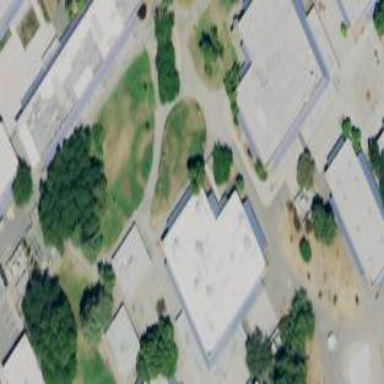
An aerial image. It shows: School building.